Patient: sex F, age 51
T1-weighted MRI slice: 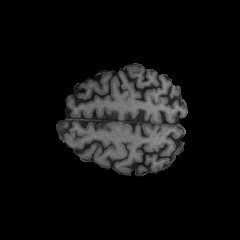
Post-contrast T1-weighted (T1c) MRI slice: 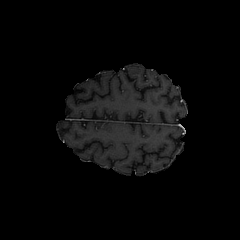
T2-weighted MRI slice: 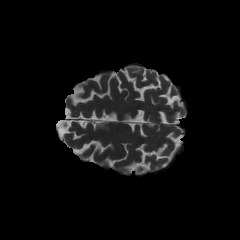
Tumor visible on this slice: no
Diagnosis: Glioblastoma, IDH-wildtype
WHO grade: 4